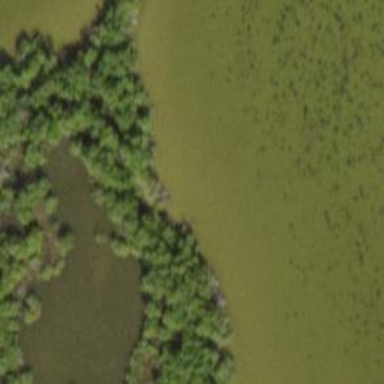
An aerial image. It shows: Wetland area dominated by mangroves.